Question: Here is the code I use:
'''
Shader mShader0 = new LinearGradient(10 , 0, 66 ,0,
new int[] { Color.RED, Color.GREEN, Color.BLUE },
null, Shader.TileMode.REPEAT); // CLAMP MIRROR REPEAT
pincel1.setShader(mShader0);
canvasG.drawRect( 0, 0, 30, 200, pincel1);
canvasG.drawRect(1250, 0, 1280, 200, pincel1);
canvasG.drawRect(1000, 0, 1030, 200, pincel1);
canvasG.drawRect( 200, 0, 230, 200, pincel1);
canvasG.drawRect( 250, 0, 280, 200, pincel1);
pincel1.setShader(null);
'''
The result is that all the columns are different.
Why are not all the same? What is wrong?

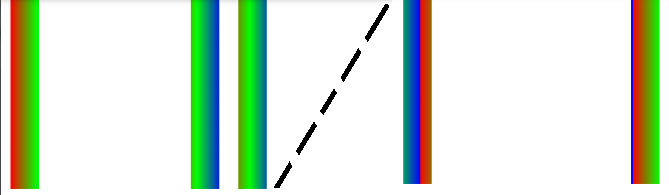
Answer: The reason is because the 'LinearGradient' is defined to start at 'x=10', end at 'x=66' and repeat after that. When you assign the gradient to the paint, and draw different rectangles, the co-ordinates of the rectangles are used to determine which "part" of the gradient to draw. For example: a rectangle from 'x=0' and 'width=56' will contain your complete gradient. Any rectangle after that will repeat the pattern.
For more understanding, if you draw rectangles at 'x={a, a+56, a+2*56, a+3*56 ..}' and 'width<56' they will contain the same gradient pattern. I hope this explains why the above observations are correct.